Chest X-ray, AP view. Patient: 43 years old, sex F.
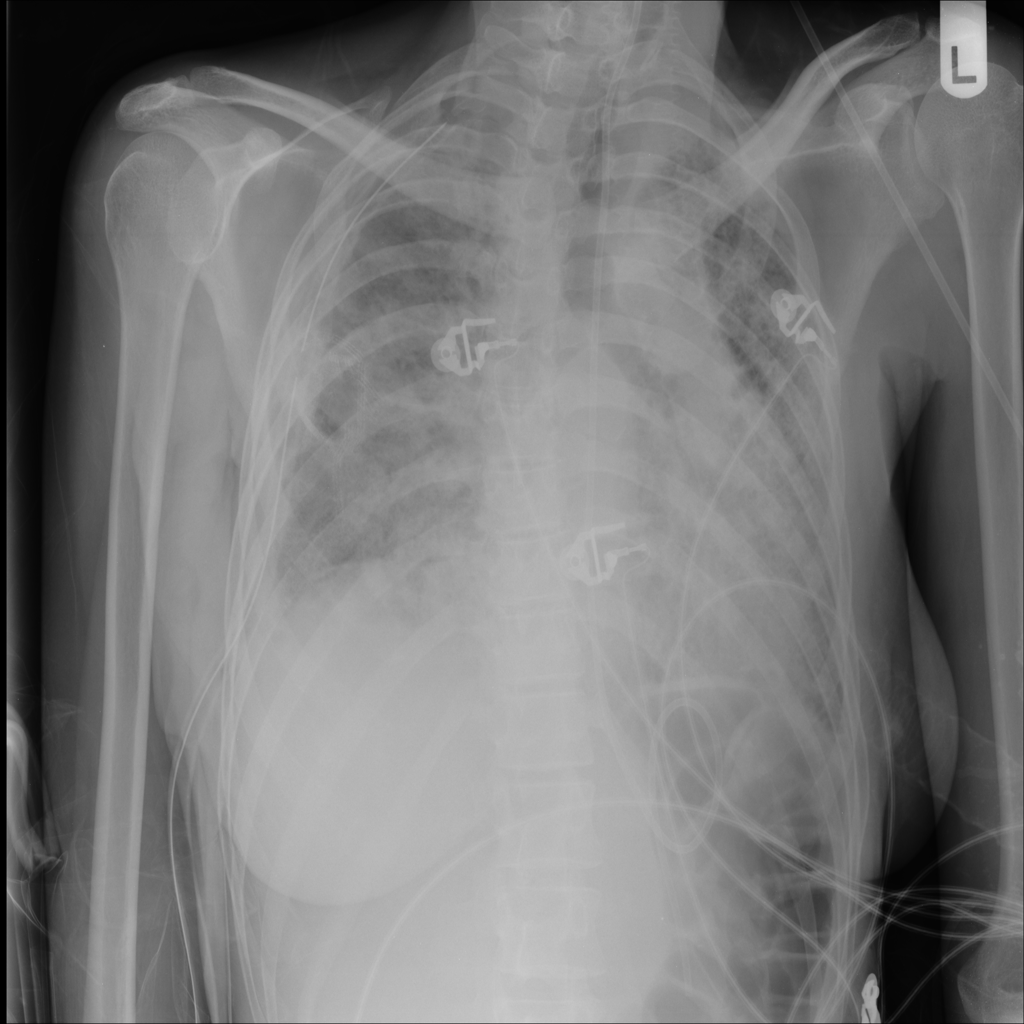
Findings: Cardiomegaly, Effusion, Pneumothorax